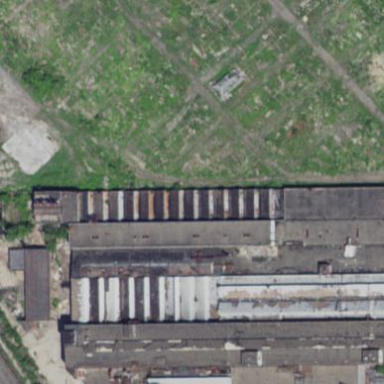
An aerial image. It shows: Warehouse.